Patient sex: M
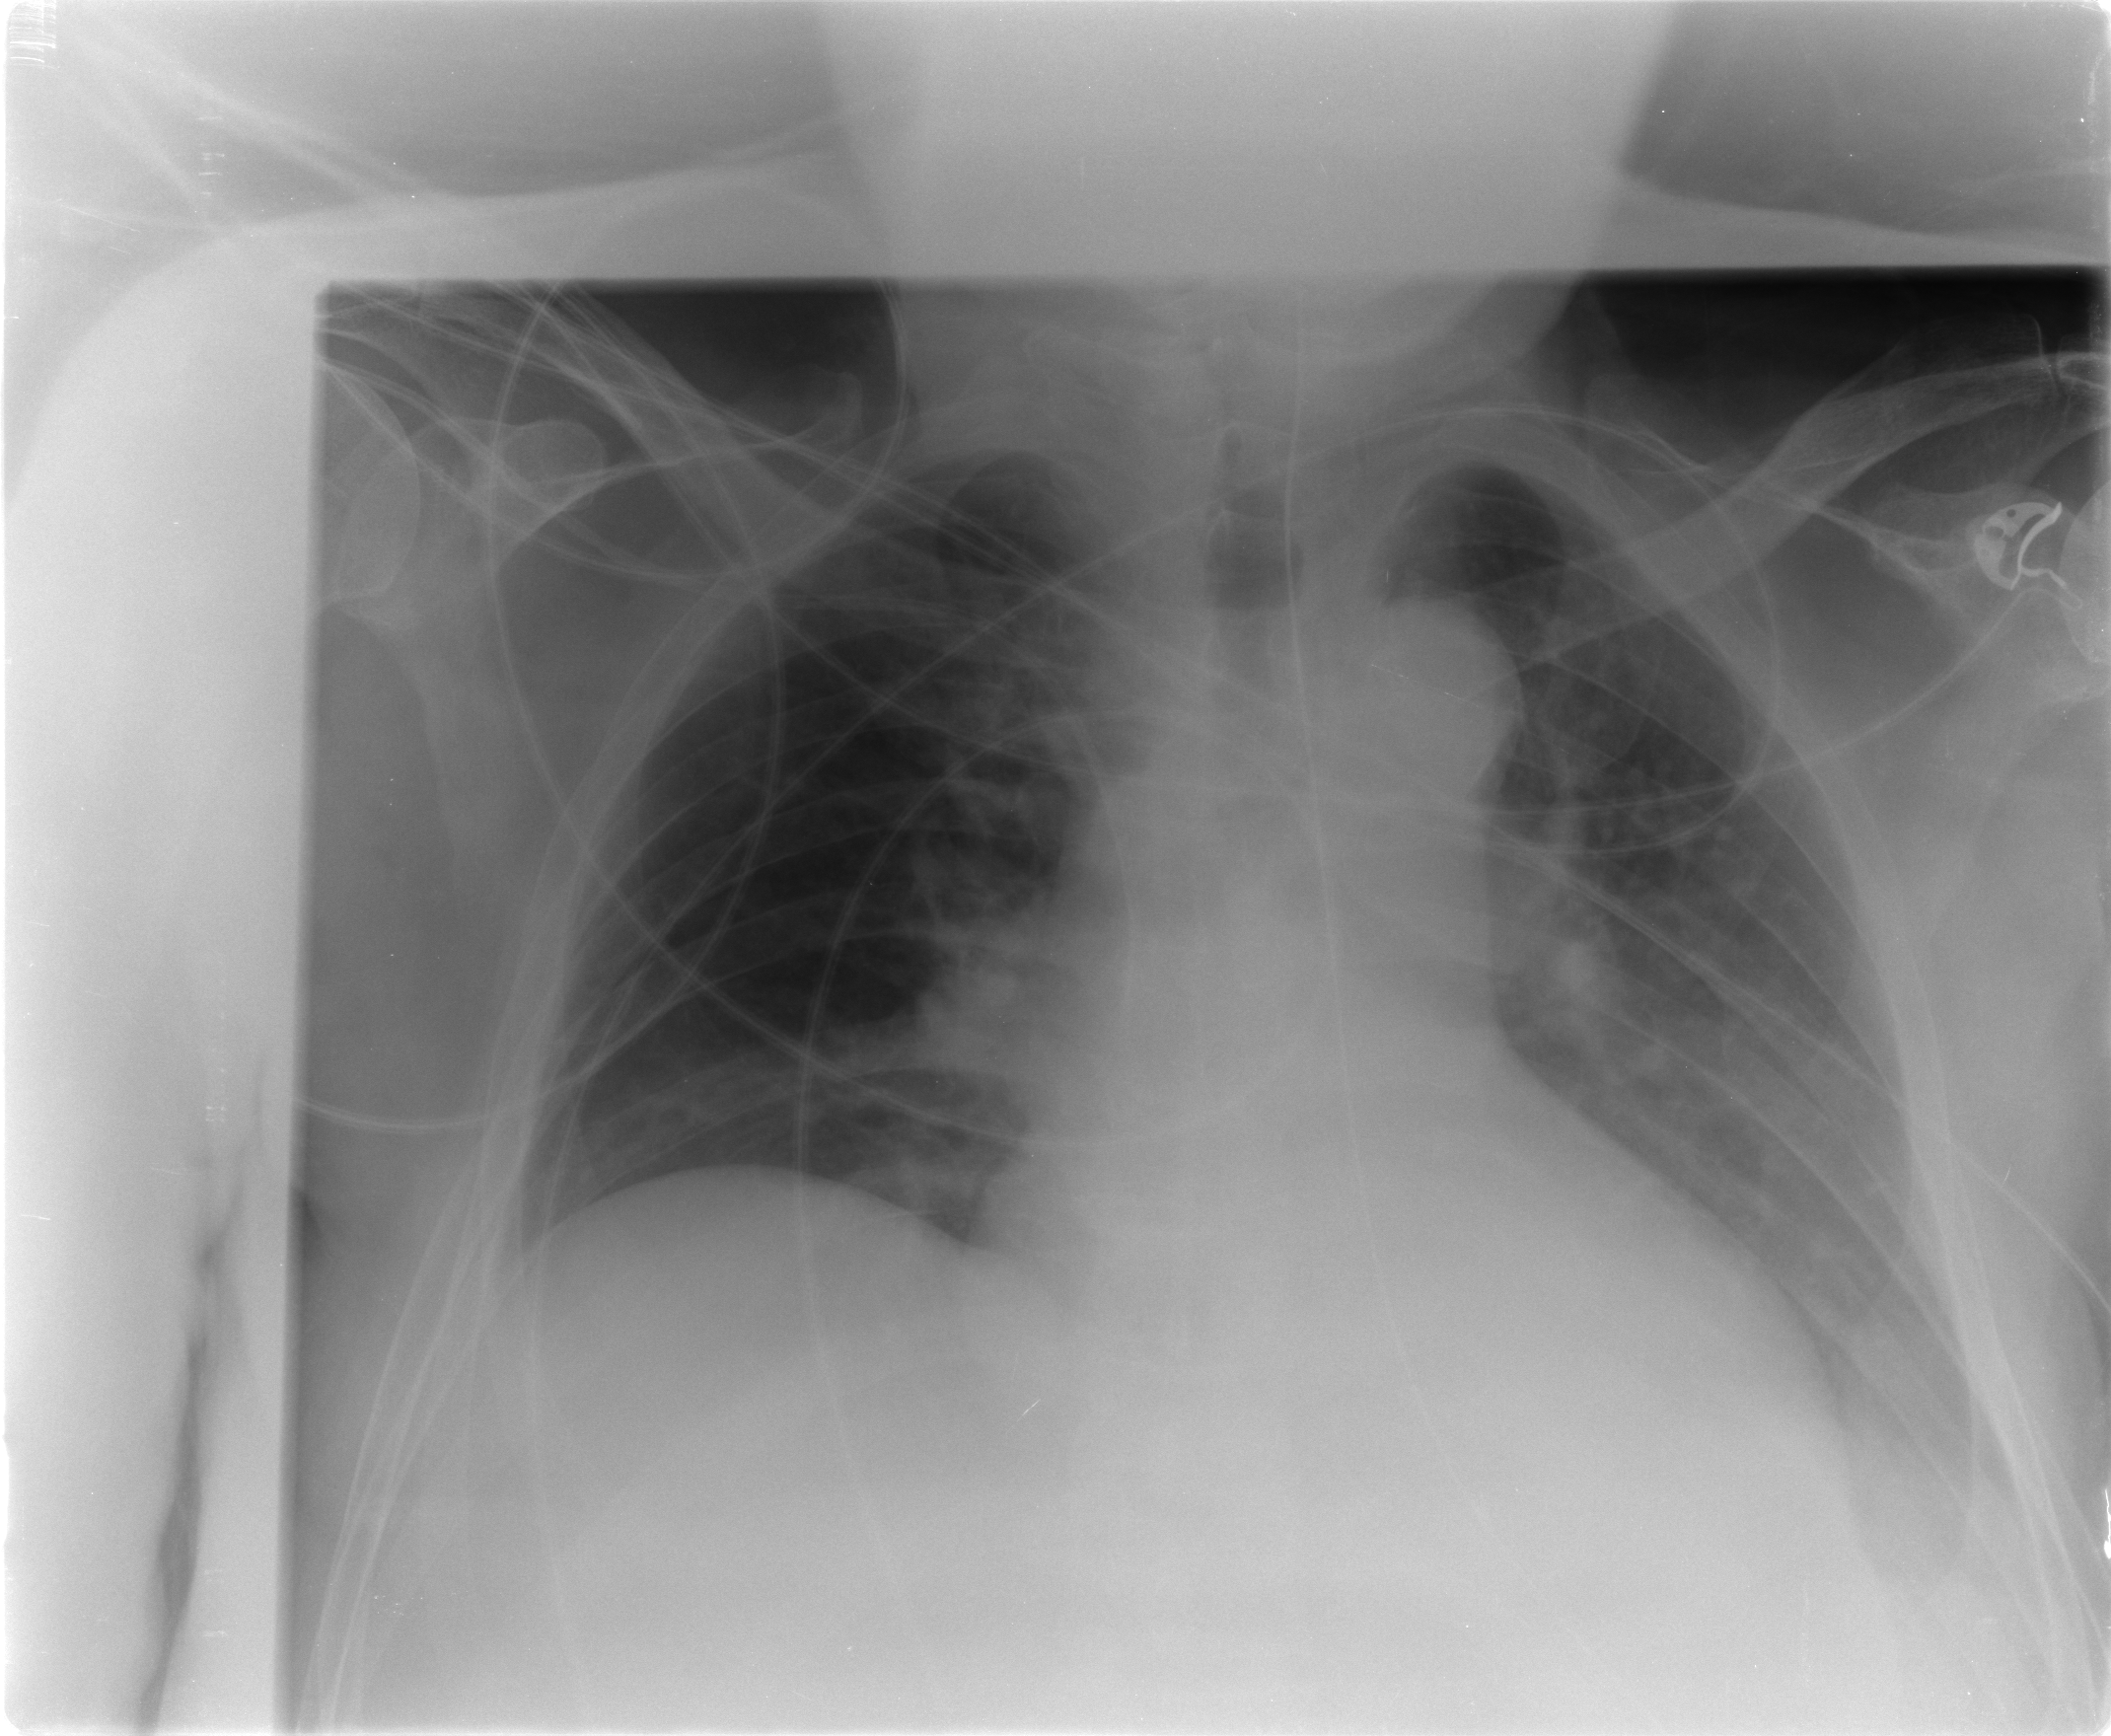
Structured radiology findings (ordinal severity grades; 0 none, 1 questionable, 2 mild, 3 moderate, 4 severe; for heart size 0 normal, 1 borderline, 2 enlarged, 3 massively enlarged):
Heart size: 0
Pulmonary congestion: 1
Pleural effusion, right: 0
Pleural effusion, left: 1
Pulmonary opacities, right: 0
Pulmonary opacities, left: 1
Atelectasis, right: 2
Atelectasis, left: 1